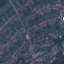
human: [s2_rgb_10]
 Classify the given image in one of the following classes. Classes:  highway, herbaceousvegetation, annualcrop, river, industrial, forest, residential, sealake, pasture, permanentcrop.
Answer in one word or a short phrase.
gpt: Residential